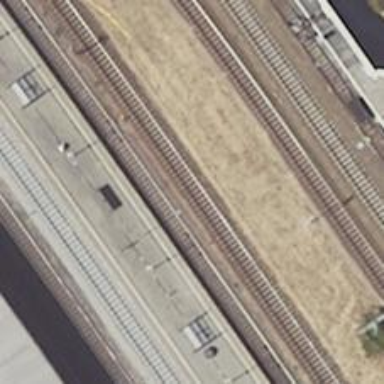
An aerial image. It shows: Electrified rail siding with contact line.